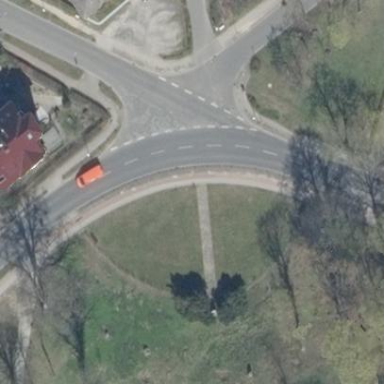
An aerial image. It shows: Junction on tertiary road.